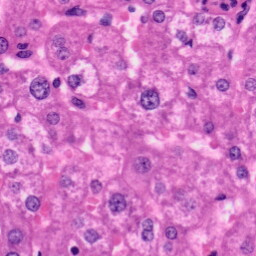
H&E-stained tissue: Liver